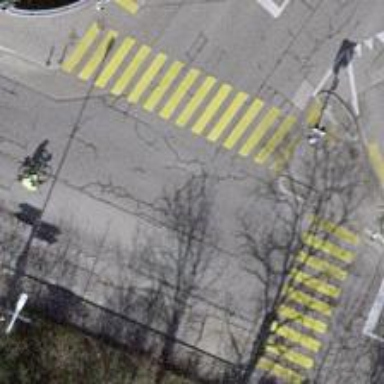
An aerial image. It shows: Road with traffic signals.